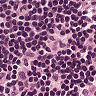
Metastatic tissue present: no